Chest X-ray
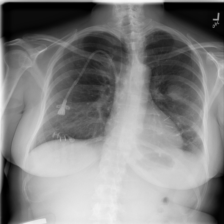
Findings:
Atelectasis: negative
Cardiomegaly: negative
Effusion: positive
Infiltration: negative
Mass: positive
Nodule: negative
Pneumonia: negative
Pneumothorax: negative
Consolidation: negative
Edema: negative
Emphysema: negative
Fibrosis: negative
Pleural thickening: positive
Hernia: negative